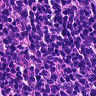
Metastatic tissue present: no